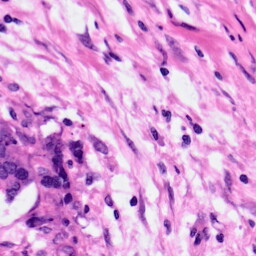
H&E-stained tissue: Pancreatic